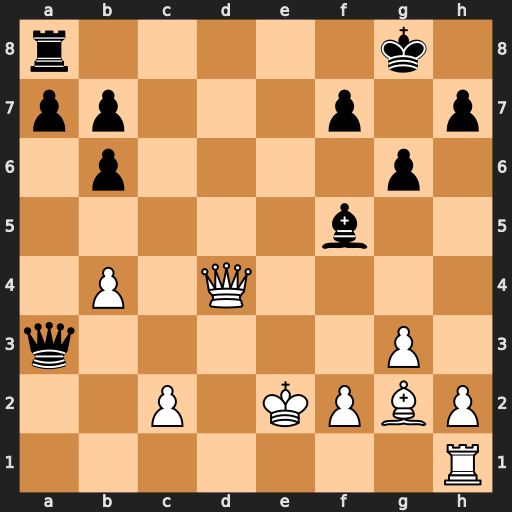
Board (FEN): r5k1/pp3p1p/1p4p1/5b2/1P1Q4/q5P1/2P1KPBP/7R
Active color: w
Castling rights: -
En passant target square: -
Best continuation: Ra1 Qxa1 Qxa1